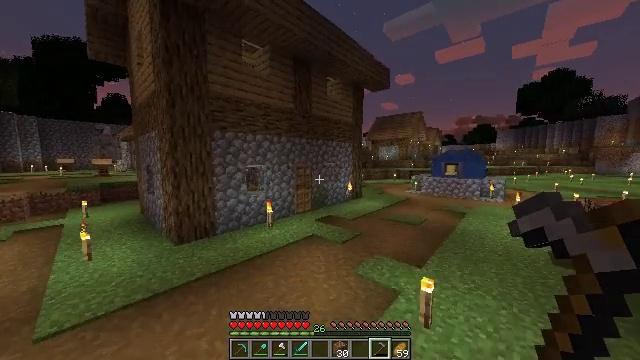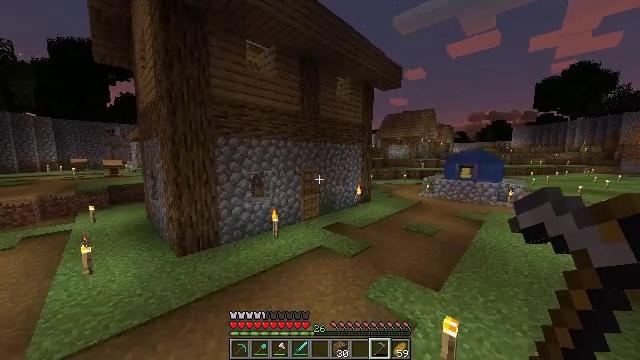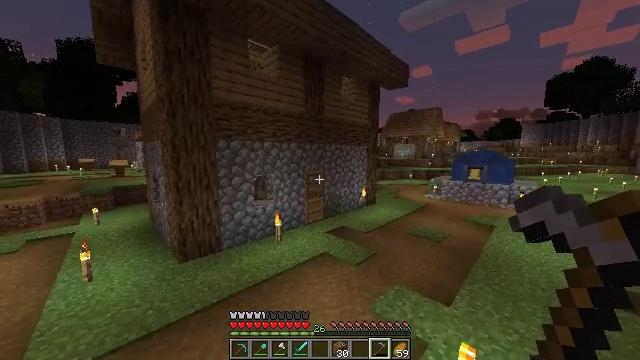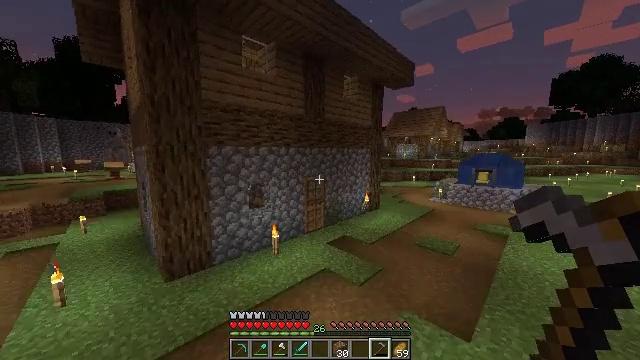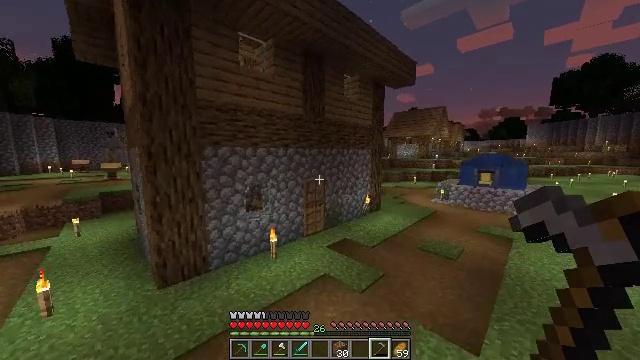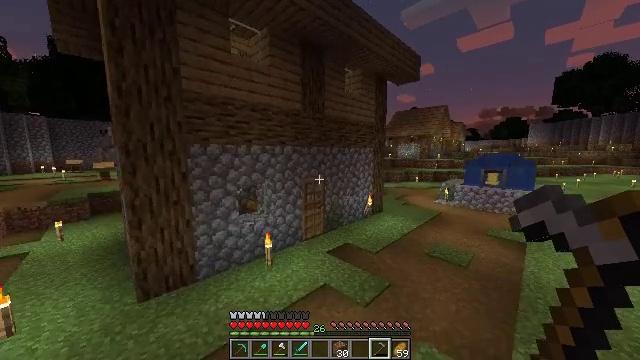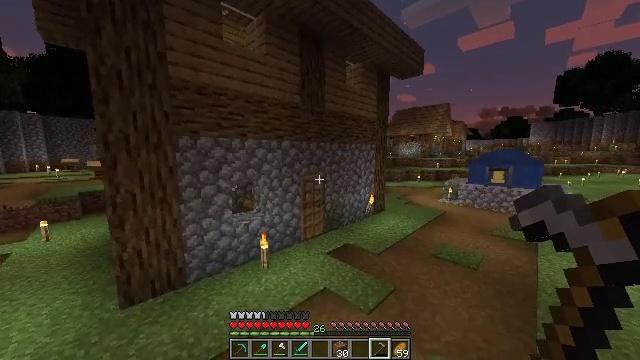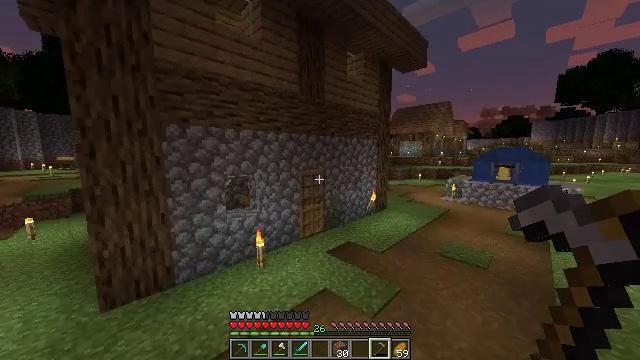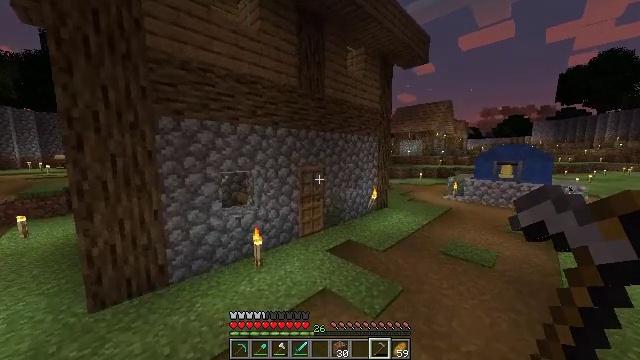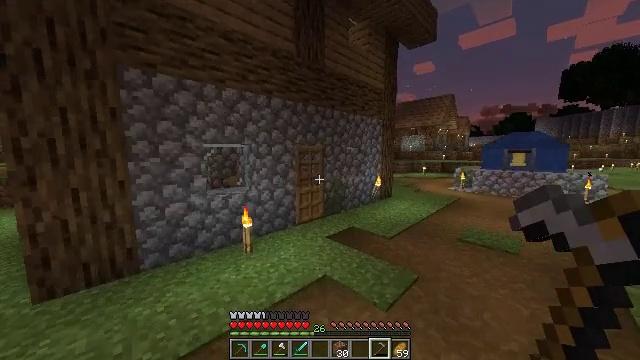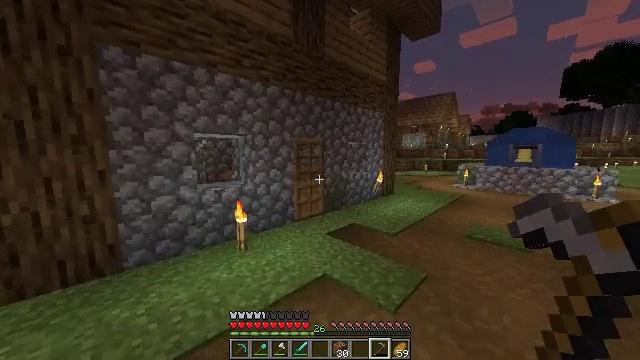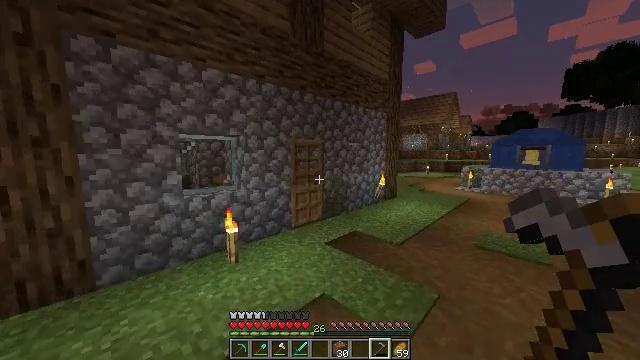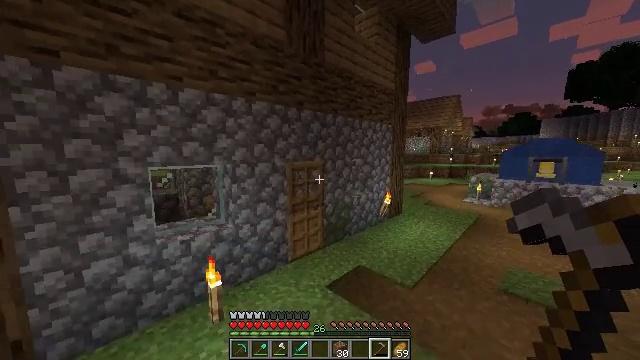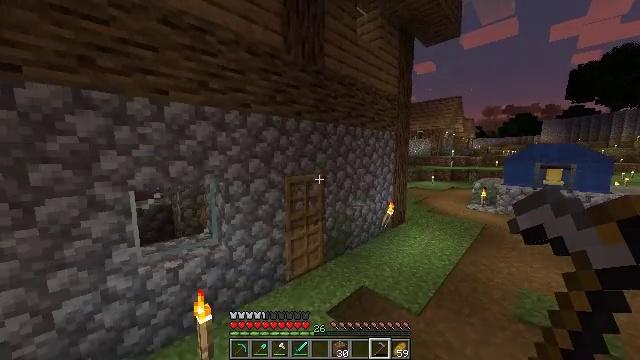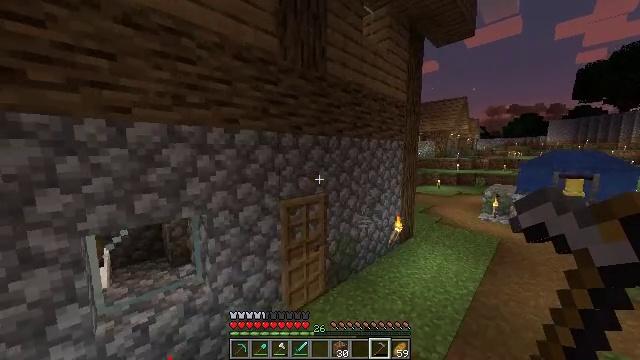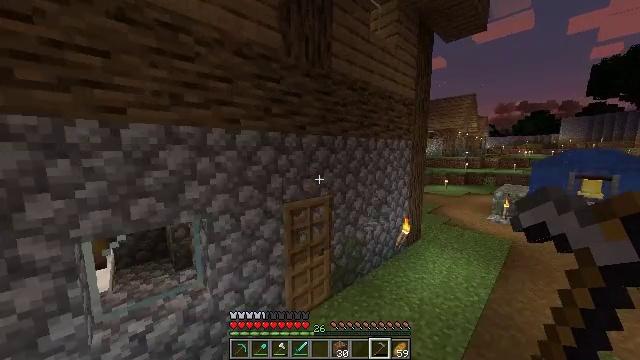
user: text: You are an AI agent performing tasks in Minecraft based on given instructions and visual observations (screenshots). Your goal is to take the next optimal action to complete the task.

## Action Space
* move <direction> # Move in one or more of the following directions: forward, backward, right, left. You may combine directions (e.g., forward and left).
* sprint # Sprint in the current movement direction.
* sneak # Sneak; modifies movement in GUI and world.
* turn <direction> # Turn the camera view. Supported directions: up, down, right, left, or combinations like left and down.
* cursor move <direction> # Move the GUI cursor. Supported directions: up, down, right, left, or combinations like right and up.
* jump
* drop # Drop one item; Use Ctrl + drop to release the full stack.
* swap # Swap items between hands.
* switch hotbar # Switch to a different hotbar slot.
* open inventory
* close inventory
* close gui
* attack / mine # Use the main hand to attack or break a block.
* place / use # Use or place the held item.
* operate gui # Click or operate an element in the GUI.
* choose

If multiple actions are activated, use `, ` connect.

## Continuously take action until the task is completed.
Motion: motion action
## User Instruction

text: Cut down the sugar cane stalks.
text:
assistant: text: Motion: move forward, sprint, turn left, jump
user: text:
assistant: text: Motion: move forward, sprint, turn left, jump
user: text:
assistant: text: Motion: move forward, sprint, jump
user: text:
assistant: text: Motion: move forward, sprint, jump
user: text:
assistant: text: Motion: move forward, sprint, jump
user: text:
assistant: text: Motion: move forward, sprint, jump
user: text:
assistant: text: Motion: move forward, sprint, jump
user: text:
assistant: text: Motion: move forward, sprint, jump
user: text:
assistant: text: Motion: move forward, sprint, jump
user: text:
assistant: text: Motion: move forward, sprint, jump
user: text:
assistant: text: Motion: move forward, sprint, jump
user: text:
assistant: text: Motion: move forward, sprint, jump
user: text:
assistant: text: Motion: move forward, sprint, jump
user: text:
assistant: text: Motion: move forward, sprint
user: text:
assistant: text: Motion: move forward, sprint, turn left
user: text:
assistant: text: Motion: move forward, sprint, turn left and down
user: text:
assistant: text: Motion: move forward, sprint, turn down
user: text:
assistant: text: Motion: move forward, sprint, turn left and down
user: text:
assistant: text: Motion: move forward, sprint, turn left and down
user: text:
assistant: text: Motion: move forward, sprint, turn left and down, use / place
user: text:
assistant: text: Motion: move forward, sprint, turn left and down, use / place
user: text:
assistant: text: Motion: move forward, sprint, use / place
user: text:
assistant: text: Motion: move forward, sprint, turn left and down, use / place
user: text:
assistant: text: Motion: move forward, sprint, turn left
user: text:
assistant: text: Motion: move forward, sprint, turn left
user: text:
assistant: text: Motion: move forward, sprint, turn left and up
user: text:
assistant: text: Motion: move forward and move left, sprint, turn left and up
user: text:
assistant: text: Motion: move forward and move left, sprint, turn left and up
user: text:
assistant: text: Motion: move forward and move left, sprint, turn left
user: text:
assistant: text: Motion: move forward and move left, sprint, turn left